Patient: sex F, age 59
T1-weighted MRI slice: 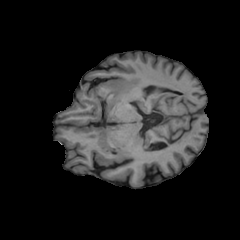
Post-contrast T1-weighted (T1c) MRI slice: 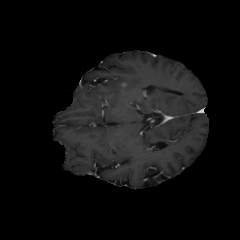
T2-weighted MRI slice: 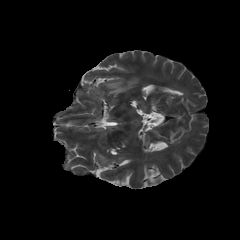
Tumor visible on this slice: yes
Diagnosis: Glioblastoma, IDH-wildtype
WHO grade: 4